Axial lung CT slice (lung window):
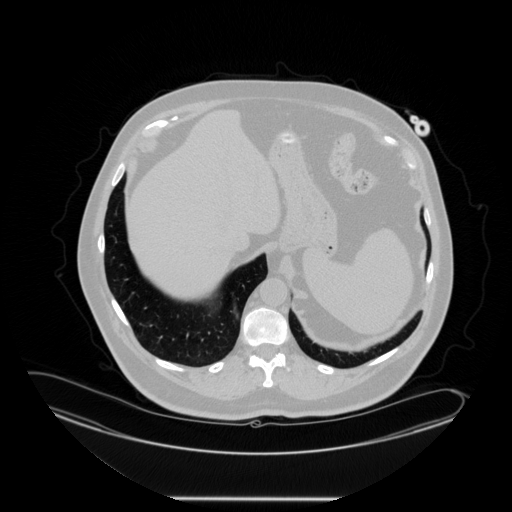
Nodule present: no